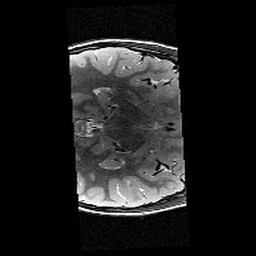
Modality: T2w
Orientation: axial
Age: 9
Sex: female
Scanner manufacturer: siemens
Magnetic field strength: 3 T
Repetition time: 9.23 s
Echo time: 0.067 s